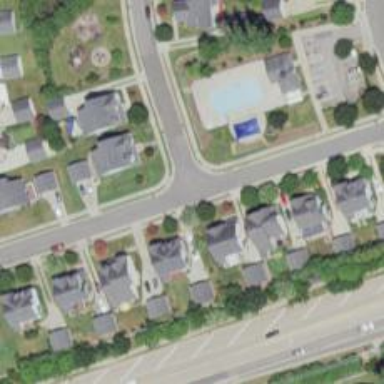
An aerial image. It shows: Residential road with separate asphalt sidewalk.